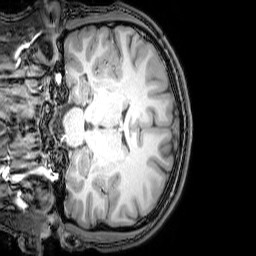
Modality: T1w
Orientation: coronal
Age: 22
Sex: male
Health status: healthy
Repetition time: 0.081 s
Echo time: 0.037 s